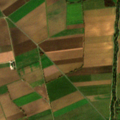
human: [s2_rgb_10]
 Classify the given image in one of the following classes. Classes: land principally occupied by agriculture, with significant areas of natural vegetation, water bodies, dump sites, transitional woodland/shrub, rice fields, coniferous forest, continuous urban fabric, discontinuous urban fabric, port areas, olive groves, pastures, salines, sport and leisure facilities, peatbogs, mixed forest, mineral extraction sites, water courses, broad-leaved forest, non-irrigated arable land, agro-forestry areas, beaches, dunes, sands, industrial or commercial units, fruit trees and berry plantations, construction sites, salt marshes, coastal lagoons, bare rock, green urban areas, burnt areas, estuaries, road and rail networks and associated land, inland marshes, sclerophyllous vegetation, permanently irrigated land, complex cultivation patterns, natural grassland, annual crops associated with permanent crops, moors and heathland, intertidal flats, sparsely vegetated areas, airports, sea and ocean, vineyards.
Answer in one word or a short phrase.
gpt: discontinuous urban fabric, non-irrigated arable land, complex cultivation patterns